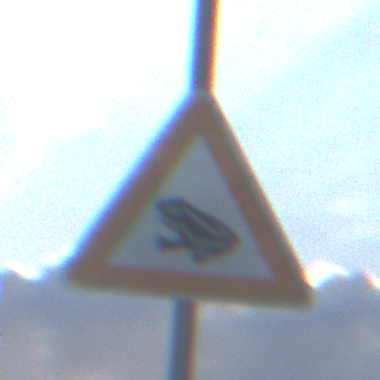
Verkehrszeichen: AmphibienwanderungRechts
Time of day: SunriseSunset
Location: Outdoor (Nature)
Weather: PartlyCloudy
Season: NotSpecified
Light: Natural